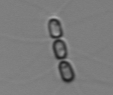
Label: Chaetoceros